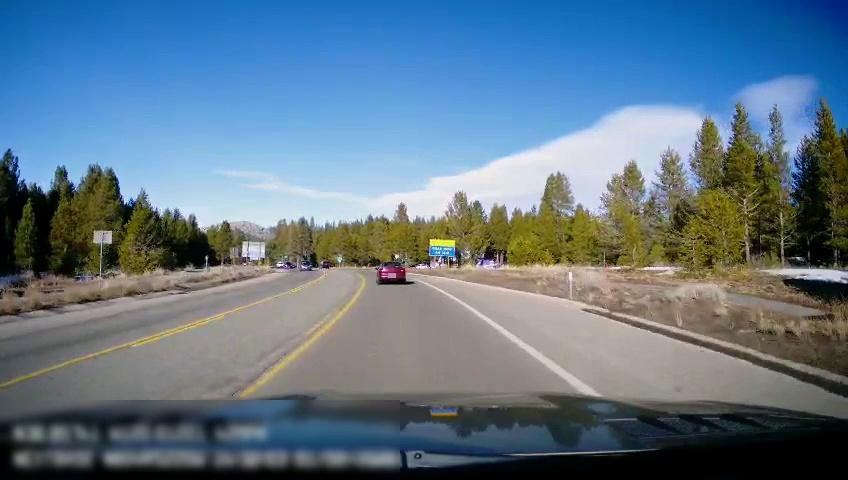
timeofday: Day
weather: Sunny
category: Drivable Space
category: Vehicles | Car
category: Vehicles | SUV
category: Vehicles | Car
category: Lanes | Current Lane
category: Lanes | Current Lane
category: Lanes | Opposite Lane
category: Traffic | Signs